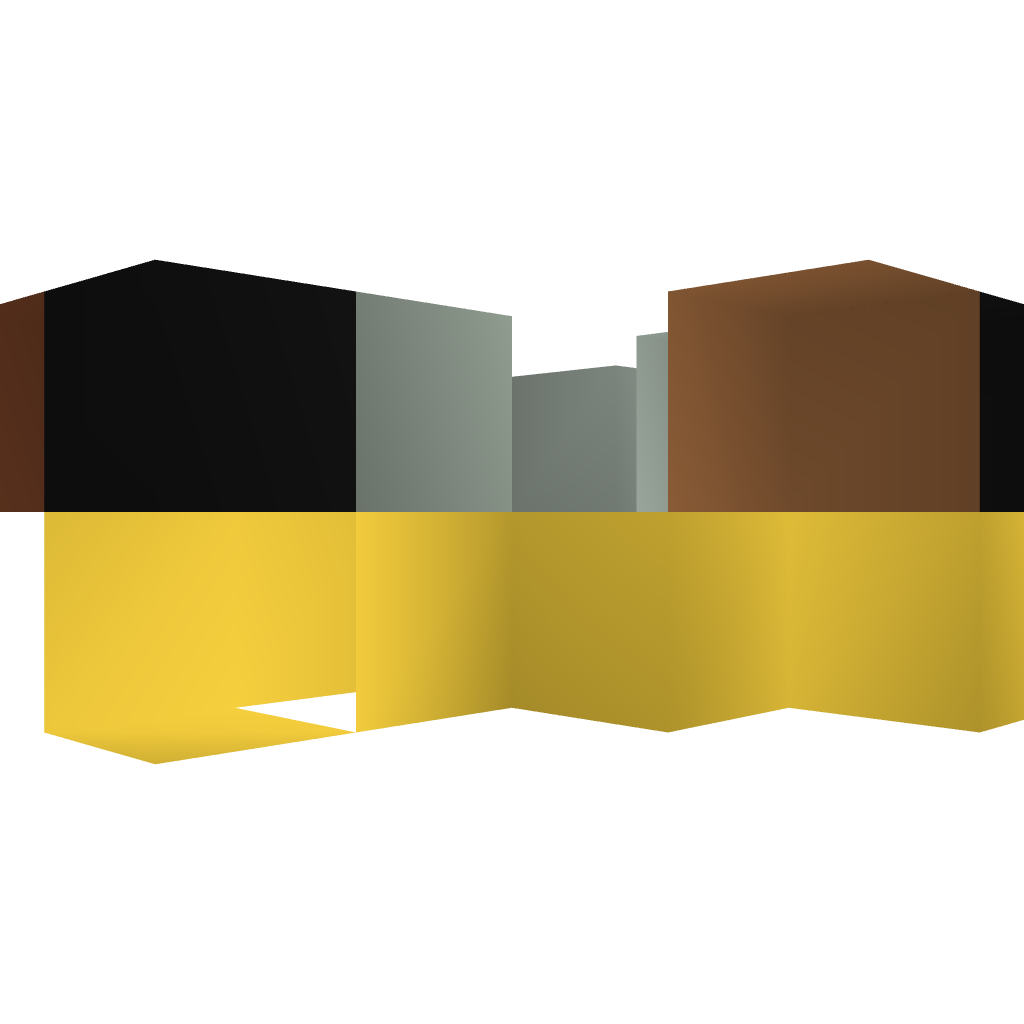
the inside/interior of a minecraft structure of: Clock Timer (Long)